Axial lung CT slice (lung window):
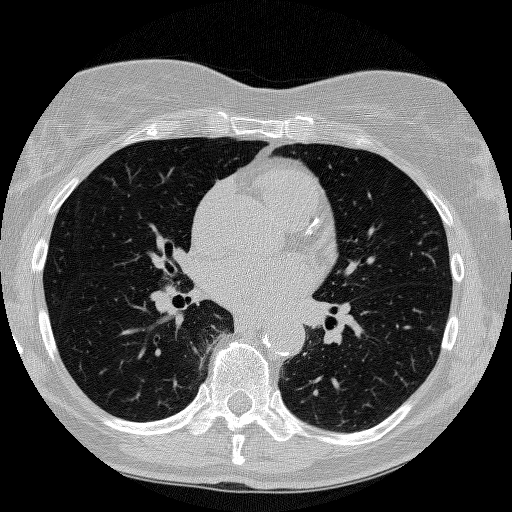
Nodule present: no